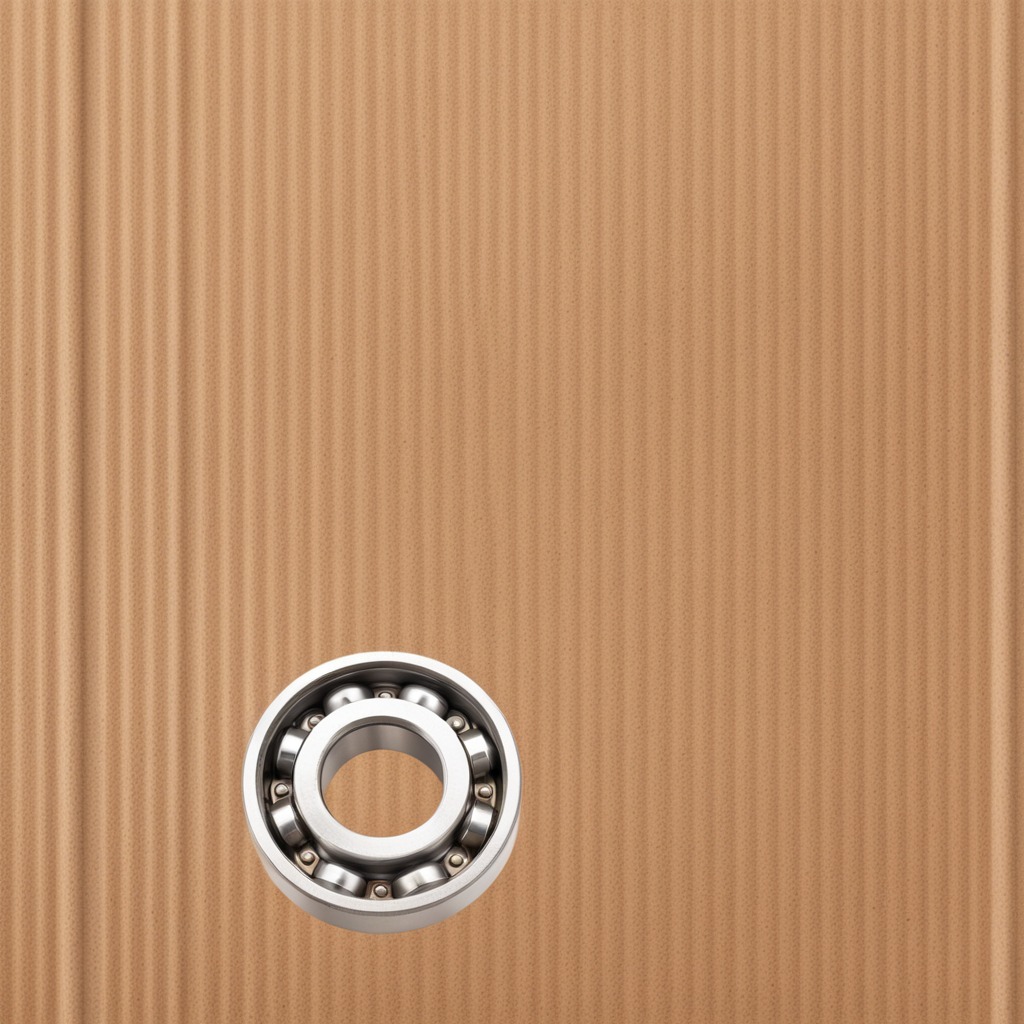
A metal ball bearing is lying on a cardboard box surface in an outdoor workshop during daytime bright natural light soft shadows slightly creased but